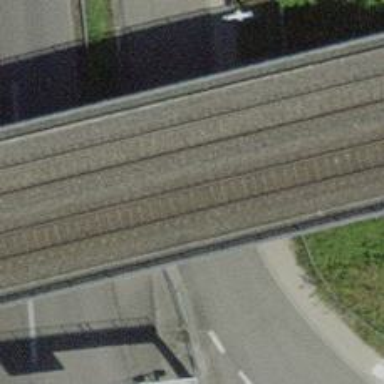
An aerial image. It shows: Single-track railway bridge.